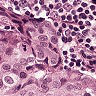
Metastatic tissue present: yes